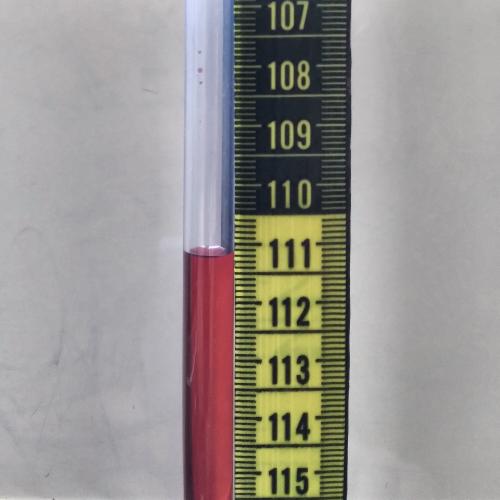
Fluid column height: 111.2 cm